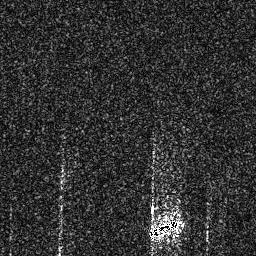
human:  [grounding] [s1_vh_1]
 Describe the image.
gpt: In the satellite image, there is  <ref>1 medium ship </ref> <box>[[57, 84, 69, 93, 0]]</box> located at bottom.